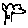
Label: tree